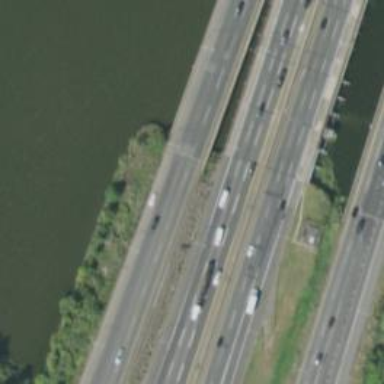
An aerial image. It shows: Motorway junction.